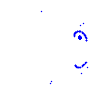
Particle: electron